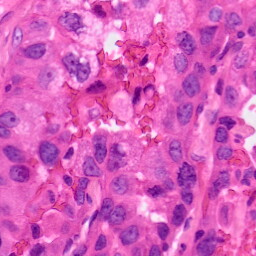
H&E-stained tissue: Lung